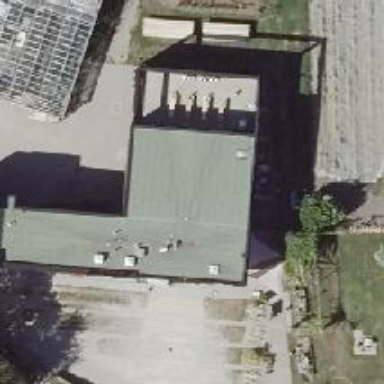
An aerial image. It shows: Farm shop.